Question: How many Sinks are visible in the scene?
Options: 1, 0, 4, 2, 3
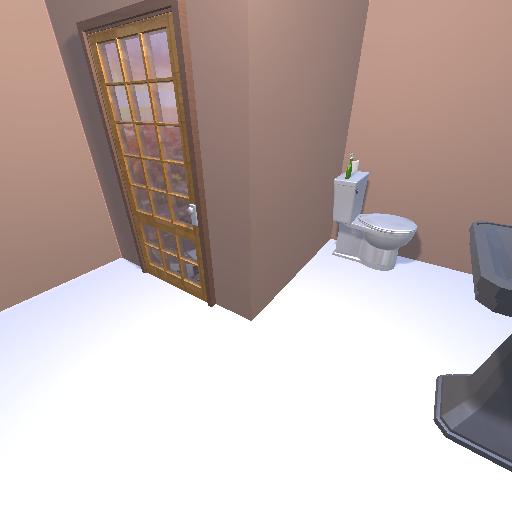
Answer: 1